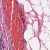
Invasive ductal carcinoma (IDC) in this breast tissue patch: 0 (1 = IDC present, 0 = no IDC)